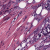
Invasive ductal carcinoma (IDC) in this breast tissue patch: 1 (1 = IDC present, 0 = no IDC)